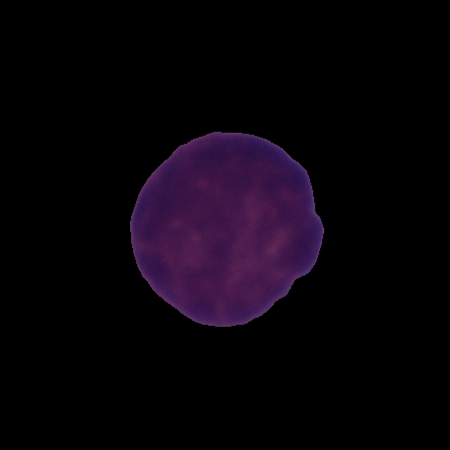
Label: cancer